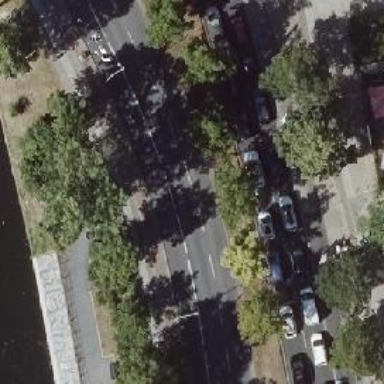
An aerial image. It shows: Avenue lined with broadleaved deciduous trees.